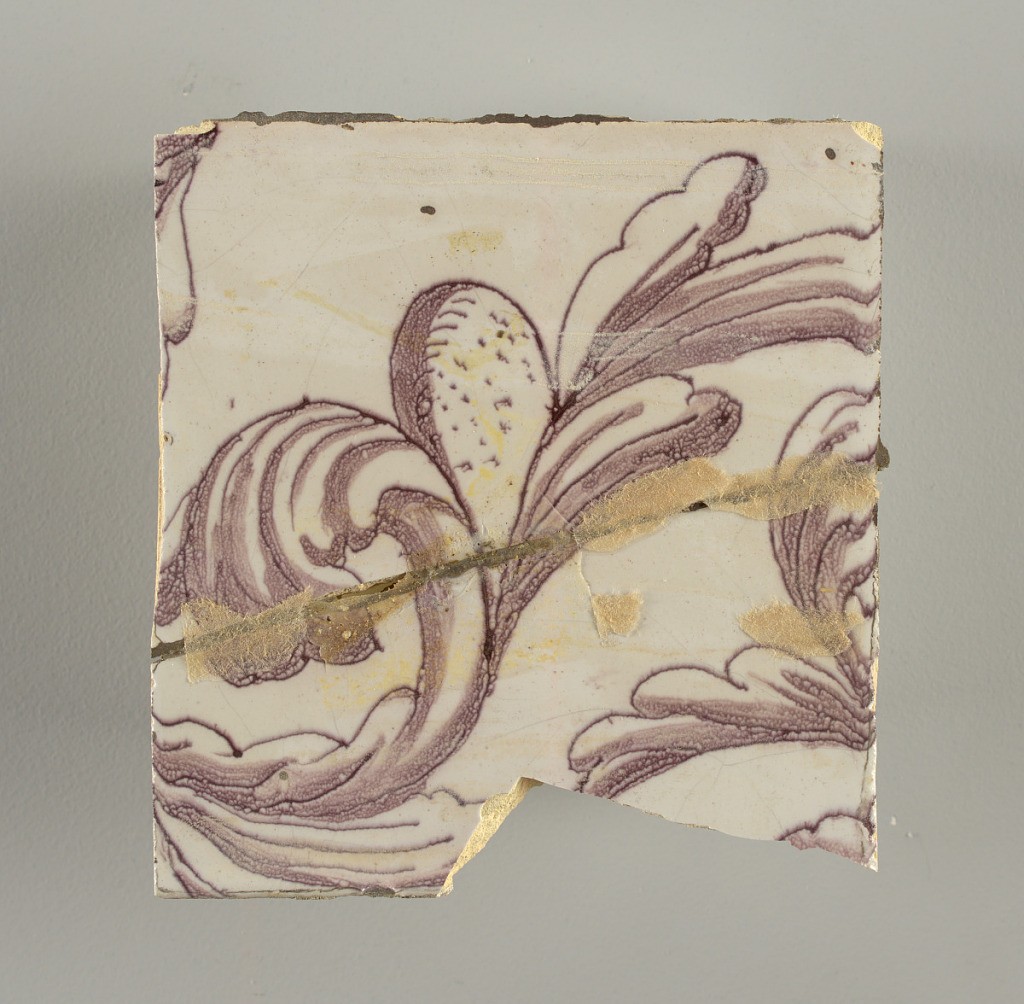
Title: Tile wall facing
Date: ca. 1725
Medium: Tin-glazed earthenware, underglaze
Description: Horizontal rectangle.  Thirty tiles wide and twenty-three tiles high with opening for fireplace eleven tiles wide and ten high.  Foliage arabesques disposed about three vertical axes from which are emphazised by urns at center and right, and at left by the figure of a standing woman carrying an infant on her arm and accompanied by two children.